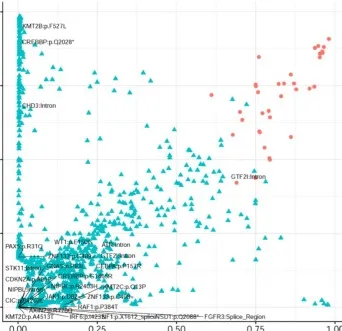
Analysis of heterogeneity between different lesions. Two-dimensional analysis of tumor subclonal architecture in right kidney (Tkr), and ,left kidney (Tkl).
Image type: chart (chart)